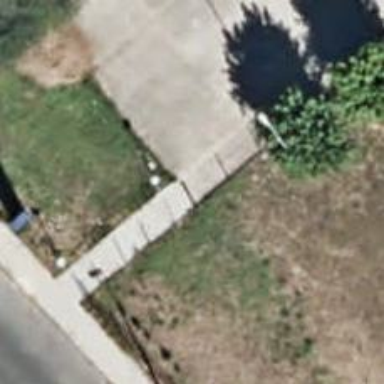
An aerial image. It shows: Road with steps.